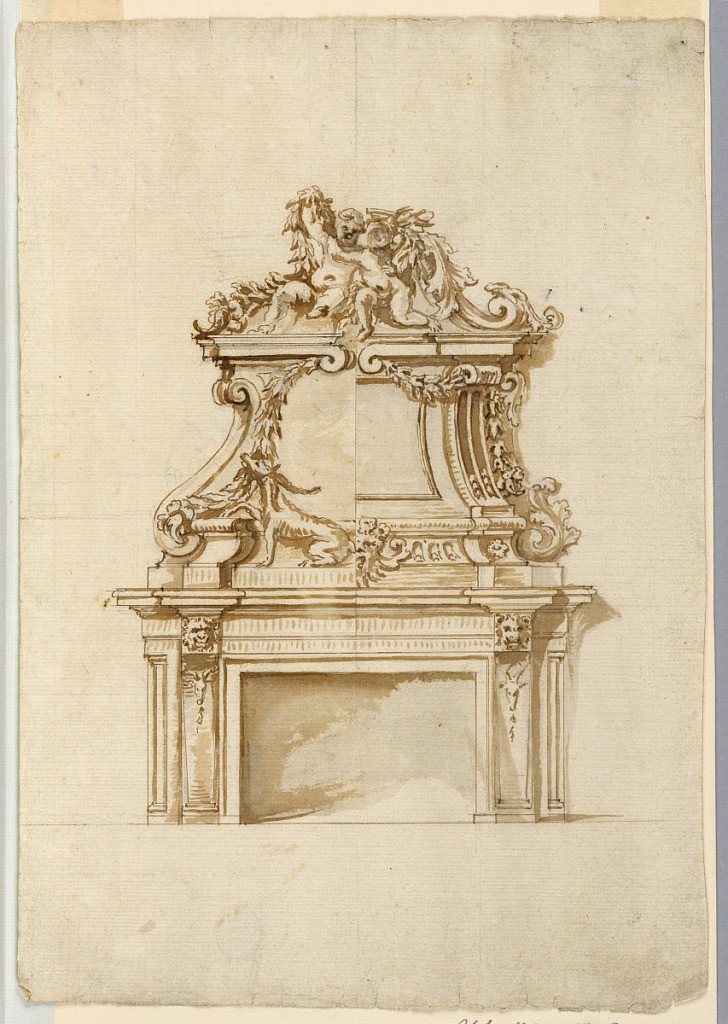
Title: Design for a Mantelpiece with Alternative Suggestions
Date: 1690–1720
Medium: Pen and ink, brush and bistre wash, black chalk on paper
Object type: Drawing
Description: Vertical rectangle. Pilasters in the shape of gaines with stag heads in the upper parts of the shafts and with lion masks in the capitals, support the entablature of the framing. A richly framed looking glass stands upon it. The mirror is shaped ovoidal, at left, and spherically oblong, at right. A foliated mask is at right, below in front of the center of the frame. A sitting stag is shown in profile, at left. He is turned outwards and the right foreleg is raised. Two seated children are on top. The left one raises a garland, the right one is in front of a broken pediment.